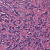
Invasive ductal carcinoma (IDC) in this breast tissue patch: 1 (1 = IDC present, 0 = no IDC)